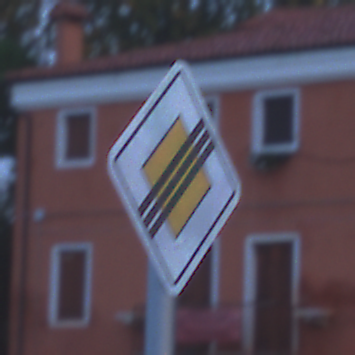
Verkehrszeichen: EndeVorfahrtsstrasse
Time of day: Dawn
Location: Outdoor (Urban)
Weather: PartlyCloudy
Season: NotSpecified
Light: Natural